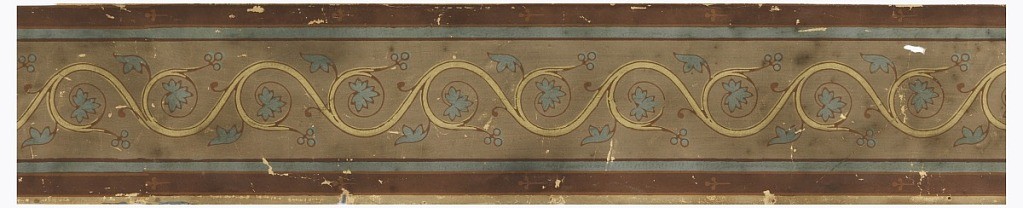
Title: Border
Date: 1865–1875
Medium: Block-printed paper
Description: Against a warm gray band, a yellow serpentine vine with circular tendrils bearing blue grape leaves and clusters of three grapes bordered above and below by a narrow blue stripe and brown band.